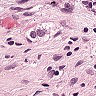
Metastatic tissue present: yes